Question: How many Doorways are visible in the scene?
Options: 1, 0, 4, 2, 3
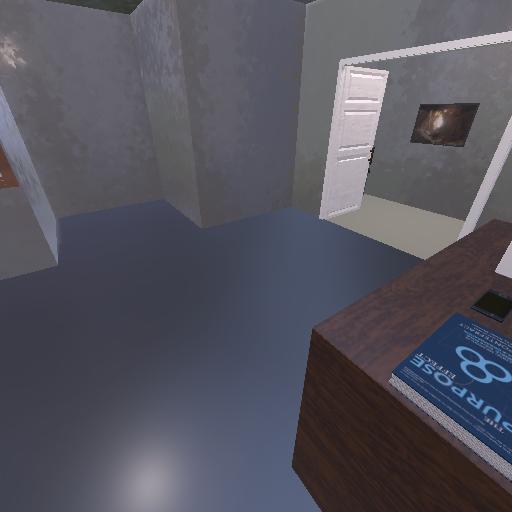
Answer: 1